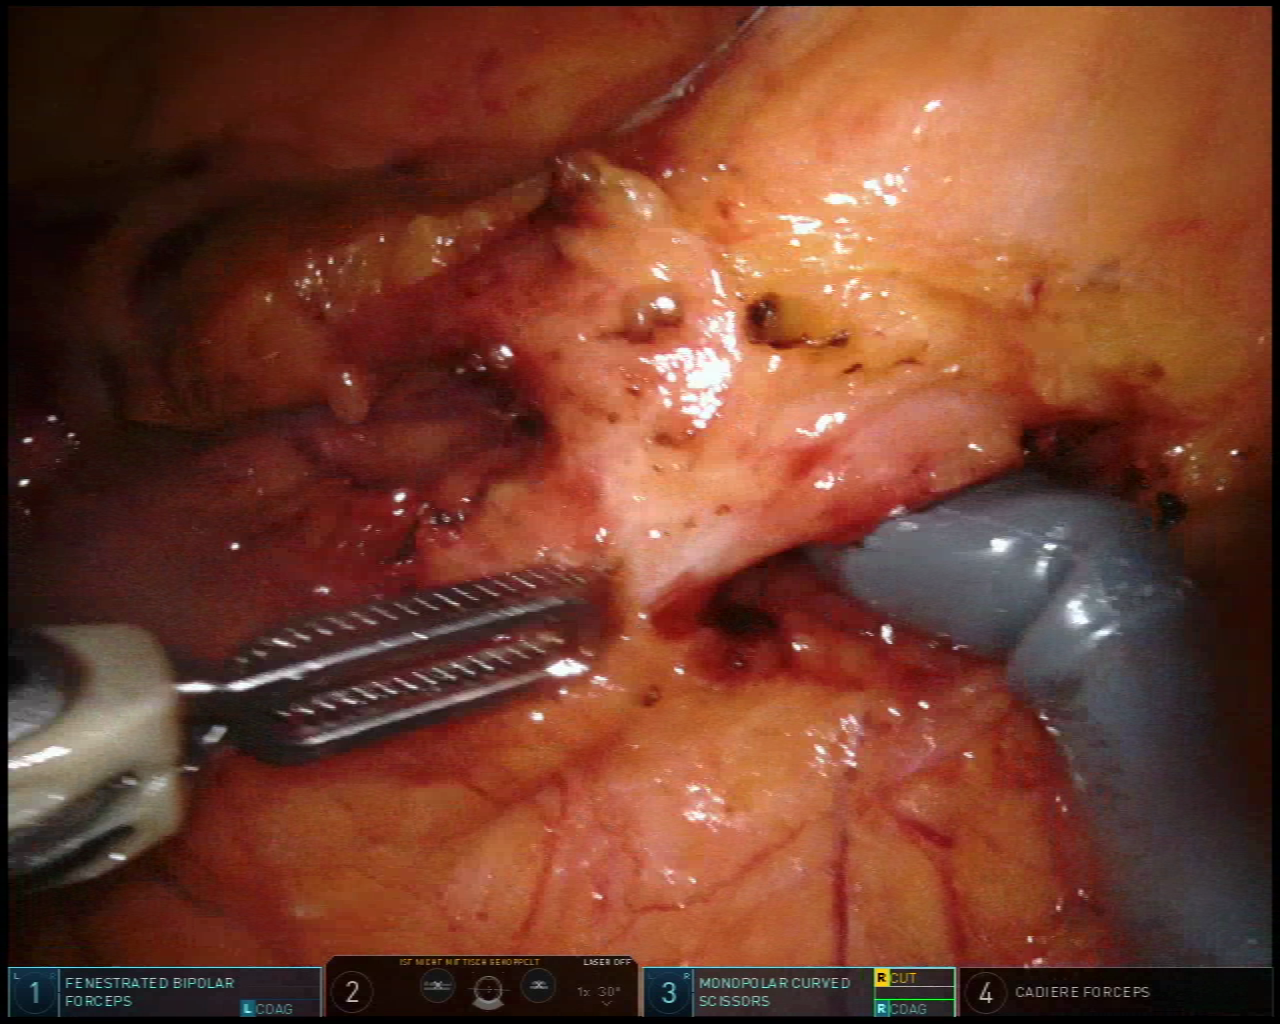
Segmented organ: inferior_mesenteric_artery
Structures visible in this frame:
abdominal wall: no
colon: no
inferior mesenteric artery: yes
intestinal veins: no
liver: no
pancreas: no
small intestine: no
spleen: no
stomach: no
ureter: no
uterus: no
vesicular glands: no